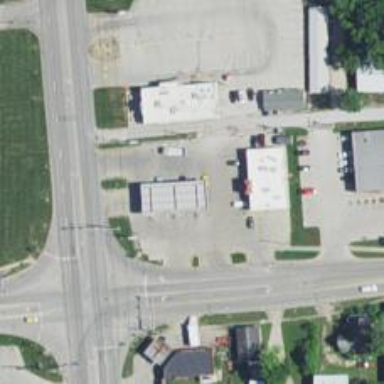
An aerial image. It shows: Convenience shop located in building.